Question: I'm working on a Tetris-type HTML5 game and need to beef up a space optimization algorithm.
Rectangular blocks of varying size need to be added to the canvas in the most space efficient way. I know how much space the block takes, I need to find the closest spot the block can be added with a fixed x coordinate- the absolute closest spot is a nice to have.
I've implemented a version that searches using pixel by pixel value checking on the canvas that pushes down until it finds enough free space for the shape and then adds it. This works (slowly) only if the space fills left to right- the algorithm can safely assume if the first pixel column is safe then the entire block can be added.
I need to make this more robust, here's where I think this should go.
Storing a quad tree to represent the board state gives me a quicker way to identify where there's space.

4 nodes are stored for each level of depth- each node is either 0 for completely empty, or 1 for 'has some stuff somewhere'. Each progressive level of depth gives more and more information about the board.
'''
given(boardstate, block width, block height)
-calculate the largest grid space the block must span
// a block which is 242x38 MUST span a 16x16 free space
// (based on 1/2 of smallest dimension)
-the block width requires n consecutive free spaces
// (242/16) = 15
-find the first available 15x1 spaces in the board
-check the surrounding tiles at the next level of depth for collisions
-check the surrounding tiles at the next level of depth for collisions... etc
-if there's a fit
draw the block
mark all affected nodes at all depths as 'filled'
'''
Things I've considered so far:
A. Build a full 'tree' object with pointers to children and values and a set of methods to navigate it. This would be intuitive and probably space-efficient, but I suspect horribly slow.
B. Look at each grid as 4 bits and store the depths as hex arrays or objects. If done by a person more clever than myself, this probably optimizes not just the storage but makes clever bit operations available to compare adjacent cells, turn blocks on and off, etc. I imagine it would be incredibly fast, incredibly efficient, but it's beyond my skills to build.
C. Store each depth in an array. 'Depth[0]=[1,0,0,0]; Depth[1][1,1,1,1,0,0,0,0,0,0,0,0,0,0,0,0]' etc. This is where I'm headed at the moment. It's not very space efficient and it probably won't be incredibly fast, but I think I can get my head around it.
There's a practical limit to any structure to the number of depths (the array to store availability of 4x4 spaces in my last approach is more than 65 thousand) after which making the expensive call to check the last few pixels of image data from the canvas with a regular iterator is unavoidable.
So, A,B,C, other?
As usual, all insights appreciated.
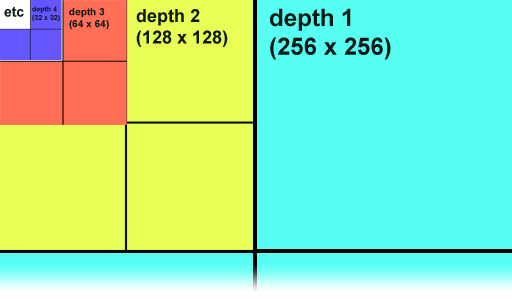
Answer: You want answer b) and you want to implement a space-filling-curve or a spatial index. You don't want to store the bits in an array or object or an index but in a string-key. You want to read this string-key from the left to the right and thus you can easy query each depth with any string matching algorithm. You want to google for Nick's spatial index hilbert curve quadtree blog. But you are right with your assumption that answer b) is very expensive so I suggest you answer a) because it's not that slow and also there is already a free implementation of a javascript quadtree available from the closure library: closure-library.googlecode.com/svn/docs/class_goog_structs_QuadTree.html.